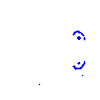
Particle: proton